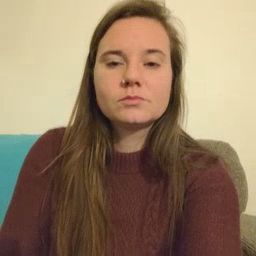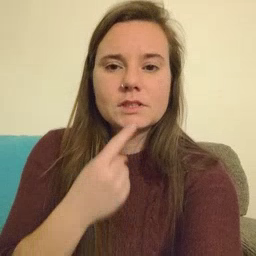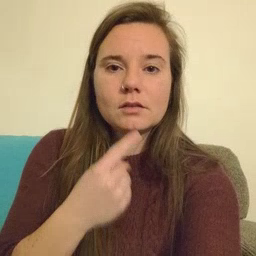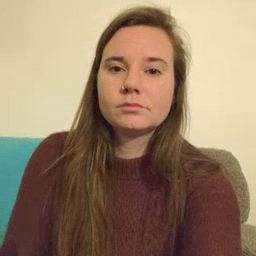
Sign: say